Interaction volume radius: 10 \u00c5
Interaction volume height: 20 \u00c5
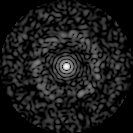
Disorder parameter: 0.7944